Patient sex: F
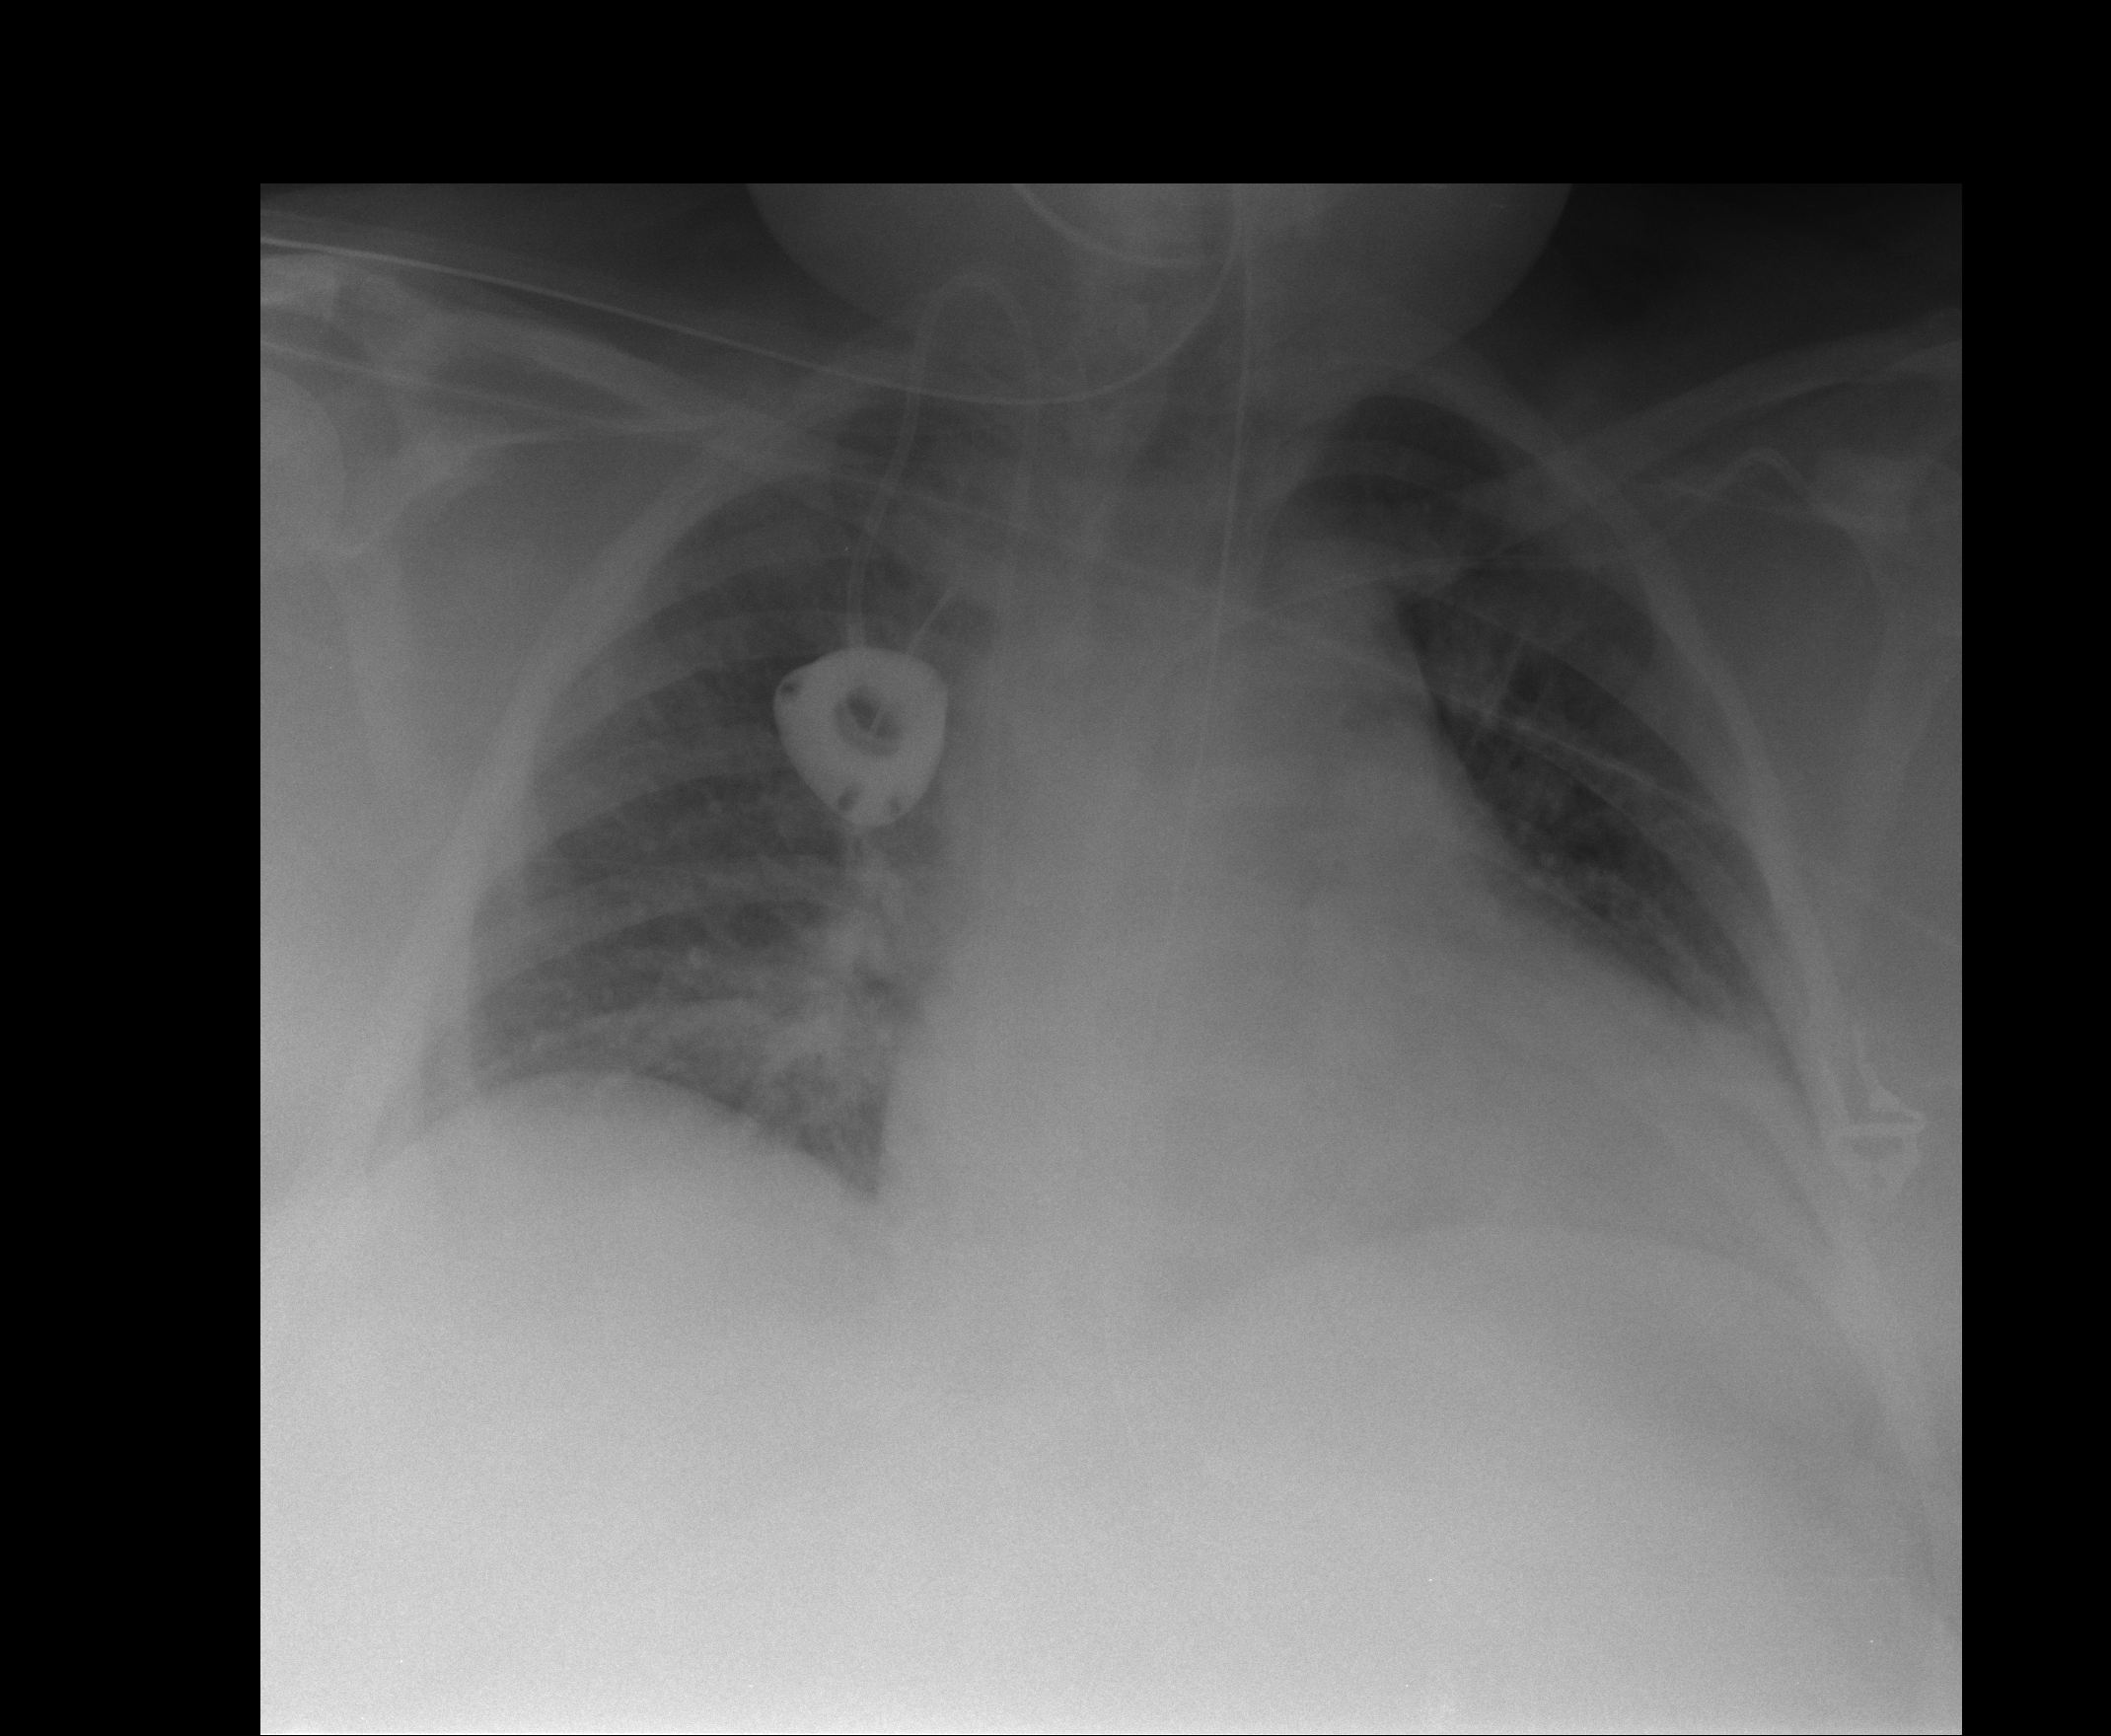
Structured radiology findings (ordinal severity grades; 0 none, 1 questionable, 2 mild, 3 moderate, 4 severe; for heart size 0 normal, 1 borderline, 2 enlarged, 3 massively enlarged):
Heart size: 2
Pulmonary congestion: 2
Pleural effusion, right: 0
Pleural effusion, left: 0
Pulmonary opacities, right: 0
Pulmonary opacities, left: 0
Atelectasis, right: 2
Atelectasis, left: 2